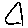
Label: triangle